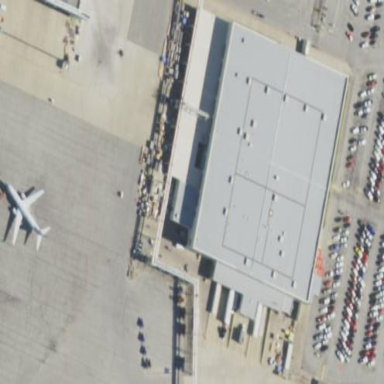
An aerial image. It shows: Hangar building.